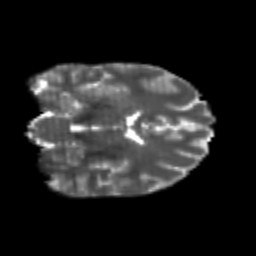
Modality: T2w
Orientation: coronal
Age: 25
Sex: male
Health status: healthy
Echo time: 0.074 s